The image is a wavelet scalogram (time versus scale/frequency) of a rolling-element bearing's vibration signal. Based on the visible evidence, which condition applies: normal, inner_race, outer_race, ball?
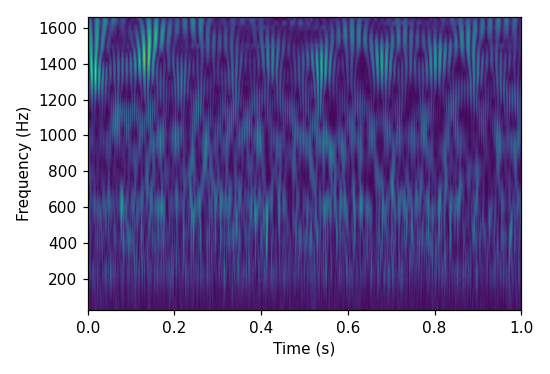
Answer: outer_race